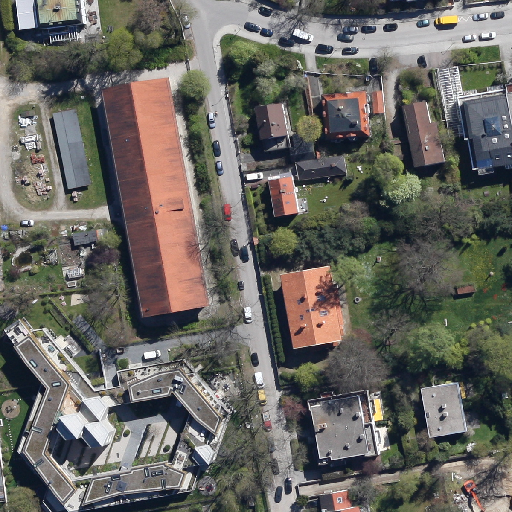
Referring expression: car driving on the road